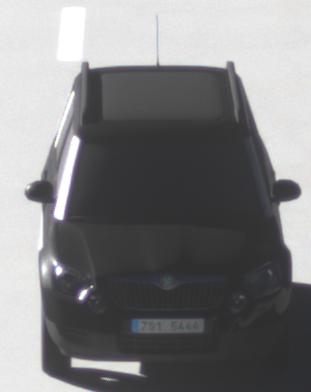
Make: Skoda
Model: Yeti 1.2 TSI
Detailed model: Yeti
Model produced from: 2009/11
Model produced until: 2011/10
Doors: 5
Color: black
Road condition: dry road
Daytime: morning or afternoon
Contrast: high contrast